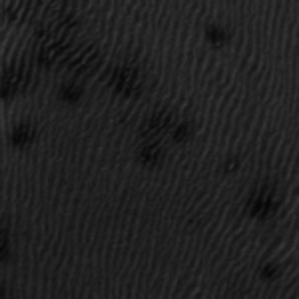
Label: frost